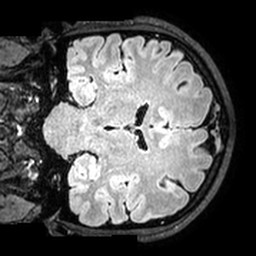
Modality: T2w
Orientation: coronal
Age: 25
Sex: male
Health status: healthy
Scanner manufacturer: philips
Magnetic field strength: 3 T
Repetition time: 5 s
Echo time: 0.2911 s